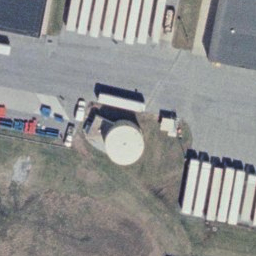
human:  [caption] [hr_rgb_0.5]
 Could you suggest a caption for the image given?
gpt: There is a white storage tank on the lawn with some containters beside .

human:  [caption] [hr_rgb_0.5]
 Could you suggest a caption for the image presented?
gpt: A storage tank is in the lawn with some containters beside .

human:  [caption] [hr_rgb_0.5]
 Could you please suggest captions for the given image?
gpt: A storage tank is on the lawn and some containters arranged neatly beside .

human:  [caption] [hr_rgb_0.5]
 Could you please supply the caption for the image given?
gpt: There is one storage tank on the lawn and some white containters beside .

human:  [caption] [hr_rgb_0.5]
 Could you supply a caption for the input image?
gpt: A storage tank is on the lawn and some buildings and containters beside .